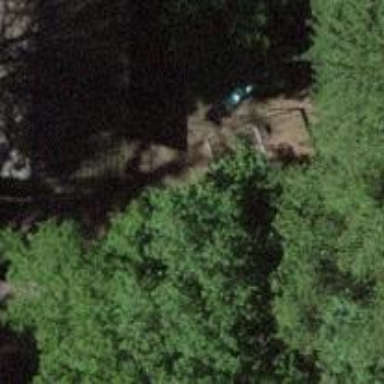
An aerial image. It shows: Cabin.